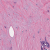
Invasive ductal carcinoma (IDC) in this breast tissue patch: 1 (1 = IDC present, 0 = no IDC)